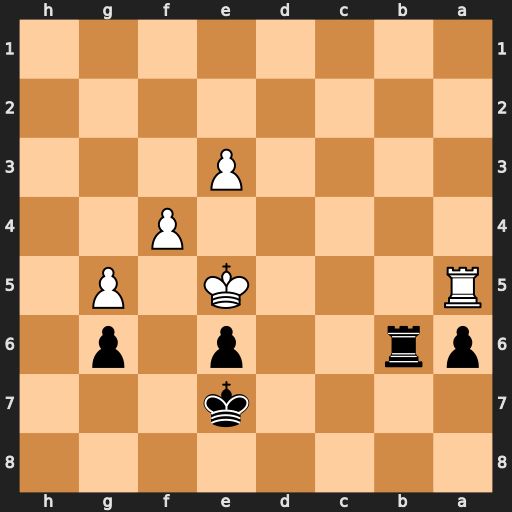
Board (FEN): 8/4k3/pr2p1p1/R3K1P1/5P2/4P3/8/8
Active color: b
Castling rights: -
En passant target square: -
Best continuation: Rb5+ Rxb5 axb5 Kd4 Kd6 e4 e5+